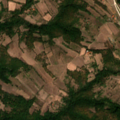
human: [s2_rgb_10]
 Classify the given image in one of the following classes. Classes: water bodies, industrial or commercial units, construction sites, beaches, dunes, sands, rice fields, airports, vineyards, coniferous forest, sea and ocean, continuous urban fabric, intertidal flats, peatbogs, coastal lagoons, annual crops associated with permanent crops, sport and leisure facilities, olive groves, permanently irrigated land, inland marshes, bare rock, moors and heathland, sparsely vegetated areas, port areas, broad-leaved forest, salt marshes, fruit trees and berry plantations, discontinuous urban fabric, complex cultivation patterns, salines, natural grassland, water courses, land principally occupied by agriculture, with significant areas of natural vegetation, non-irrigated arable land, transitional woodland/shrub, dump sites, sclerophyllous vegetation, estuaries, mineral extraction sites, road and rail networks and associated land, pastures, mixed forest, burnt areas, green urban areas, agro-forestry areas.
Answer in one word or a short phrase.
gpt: complex cultivation patterns, land principally occupied by agriculture, with significant areas of natural vegetation, broad-leaved forest, transitional woodland/shrub